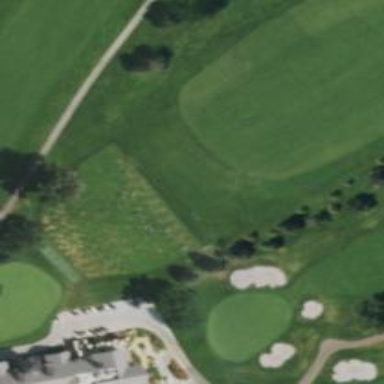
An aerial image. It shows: Grassy area used as driving range for golf.